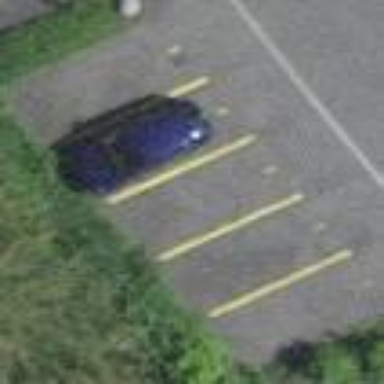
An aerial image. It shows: Parking available on the street side.